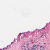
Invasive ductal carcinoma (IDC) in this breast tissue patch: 0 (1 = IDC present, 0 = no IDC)